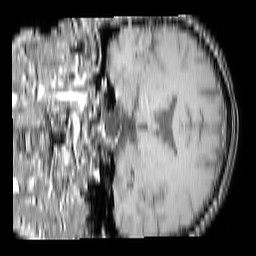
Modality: T1w
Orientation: coronal
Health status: ill
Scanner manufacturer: philips
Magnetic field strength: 3 T
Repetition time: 0.3787 s
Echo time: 0.002908 s